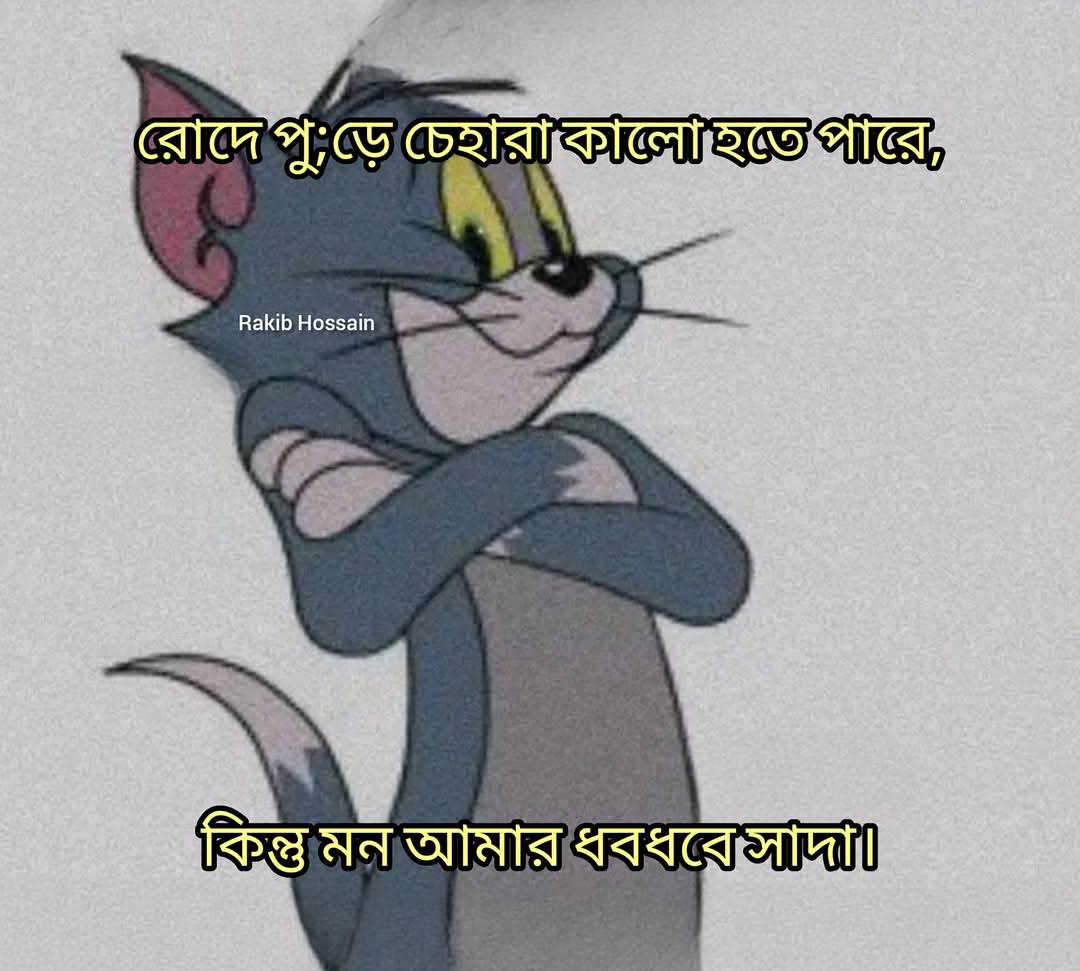
Text: রোদে পু;ড়ে চেহারা কালো হতে পারে,
কিন্তু মন আমার ধবধবে সাদা।
Label: Non Hate